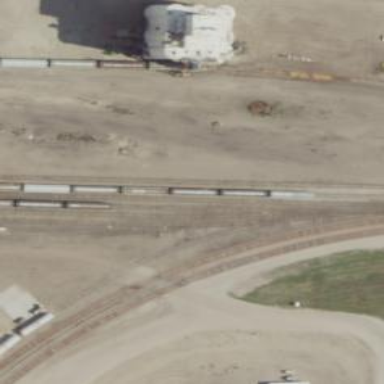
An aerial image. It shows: Railway siding with rails.